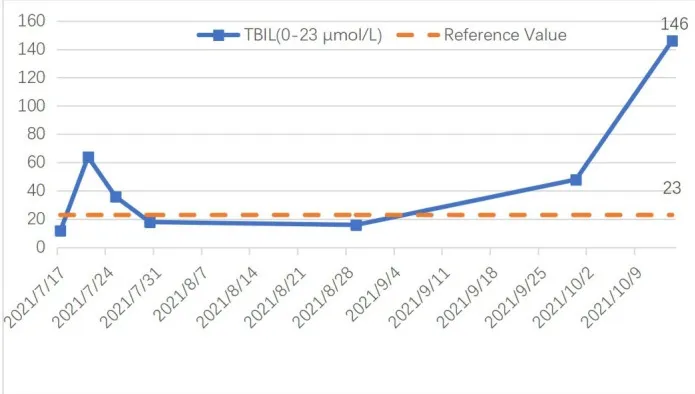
TBIL.
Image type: chart (chart)